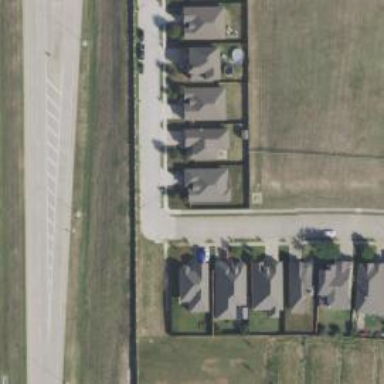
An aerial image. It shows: Residential road with separate sidewalk.